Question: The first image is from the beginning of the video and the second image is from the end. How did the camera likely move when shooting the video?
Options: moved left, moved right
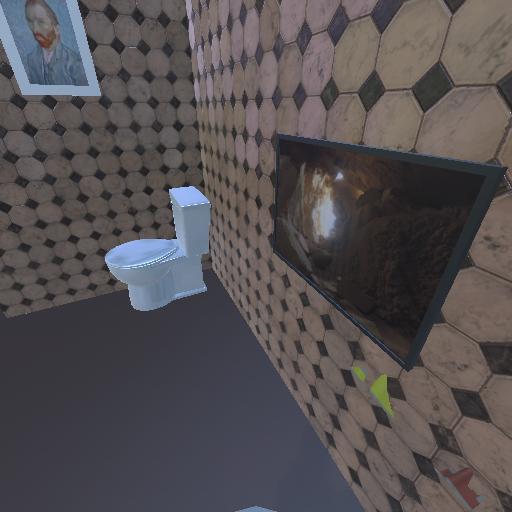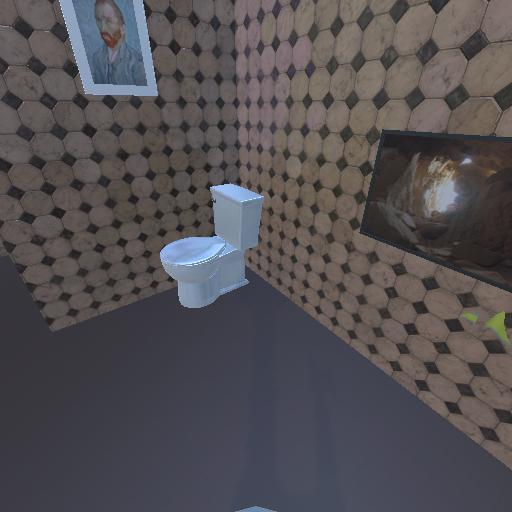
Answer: moved left